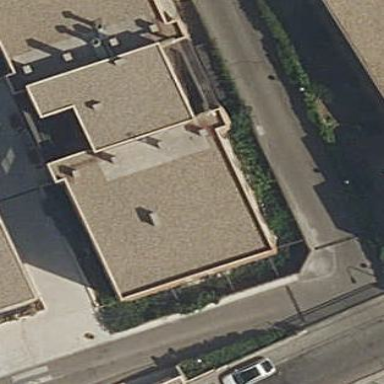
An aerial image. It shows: Residential building.